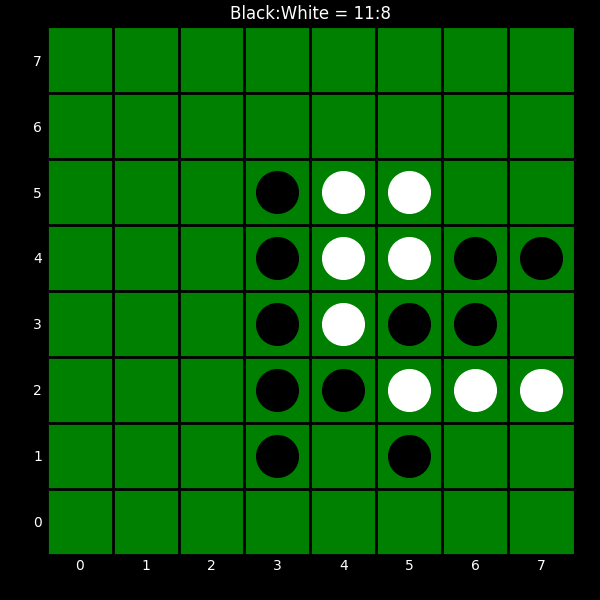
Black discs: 11
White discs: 8